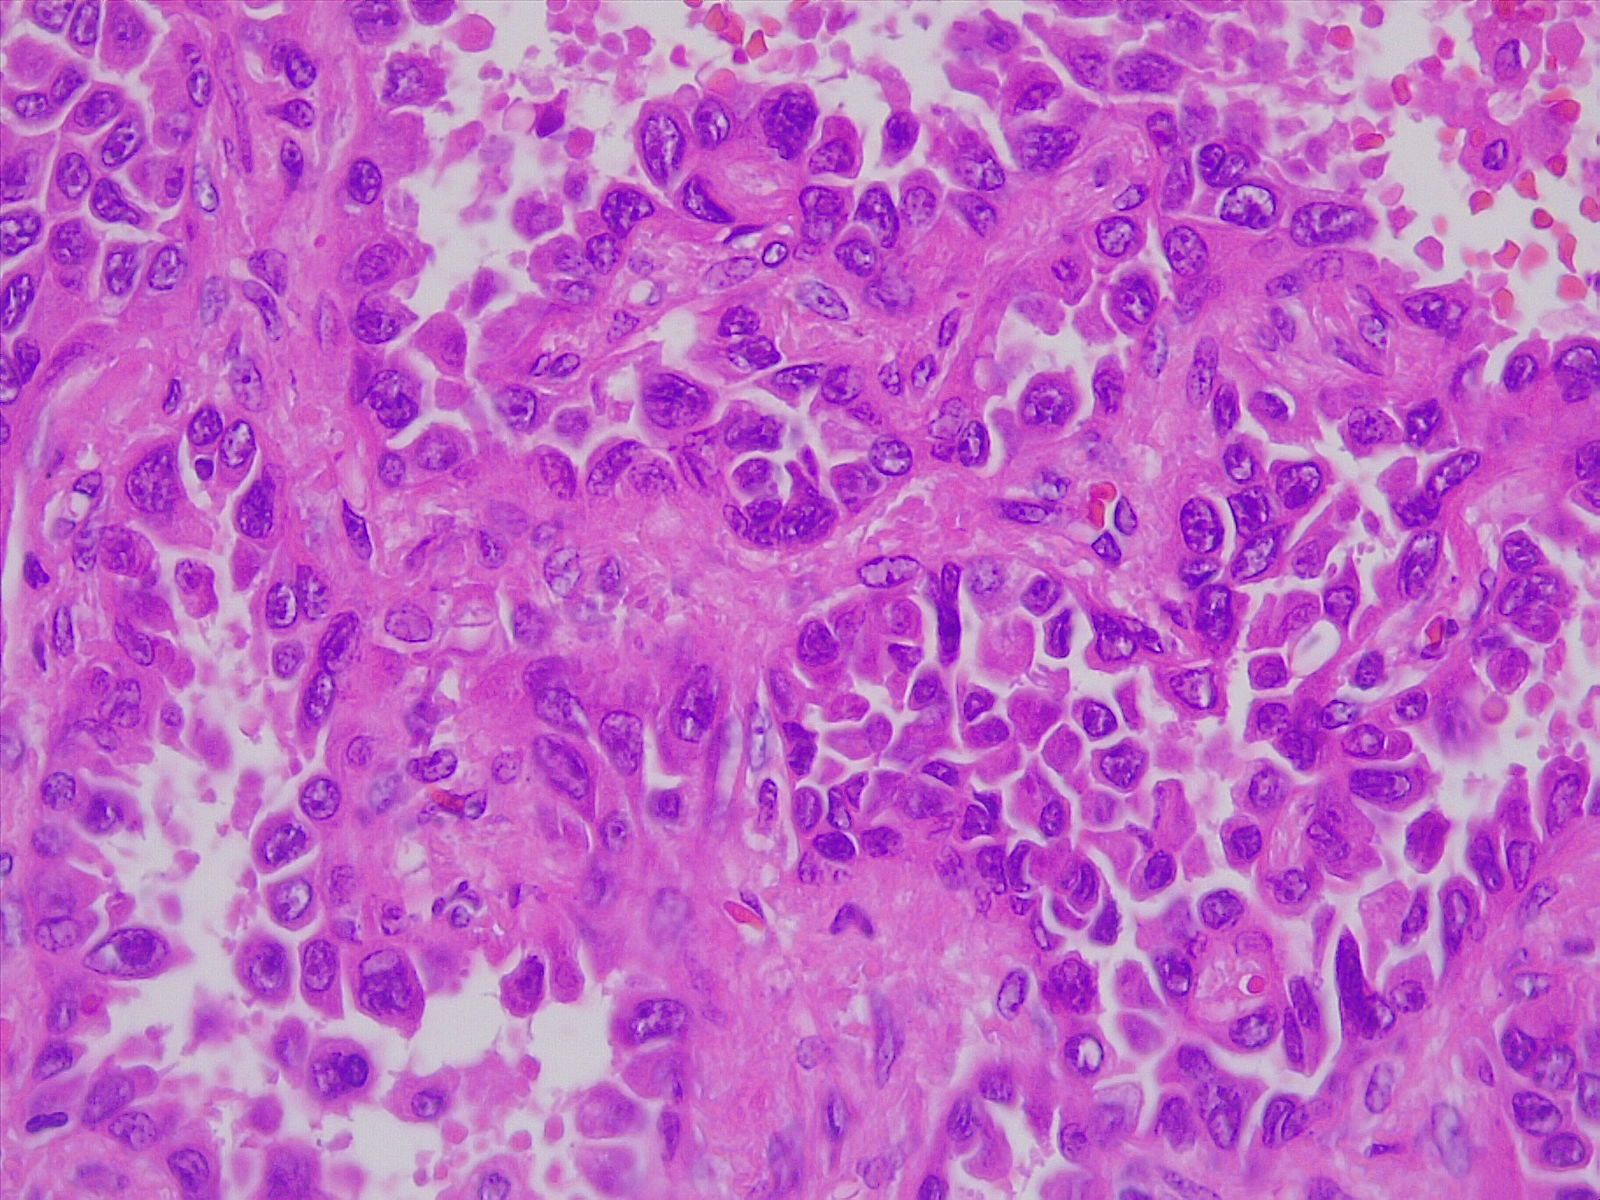
Label: lung adenocarcinoma, moderately differentiated